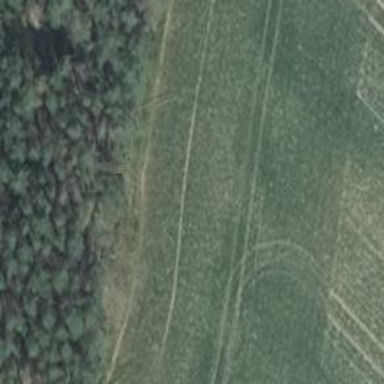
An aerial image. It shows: Grass track with grade 5 tracktype.